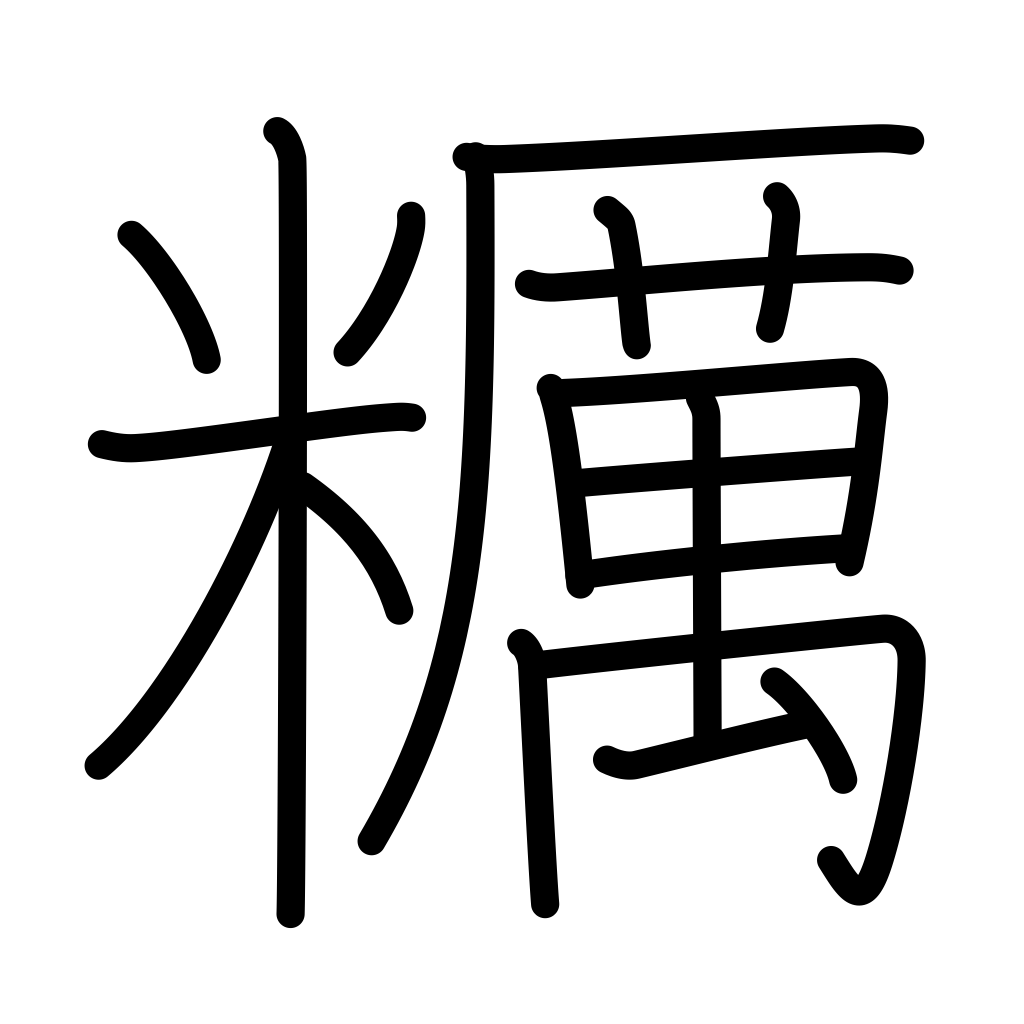
Meaning: unpolished rice